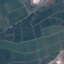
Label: PermanentCrop